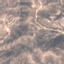
Land use / land cover class: HerbaceousVegetation